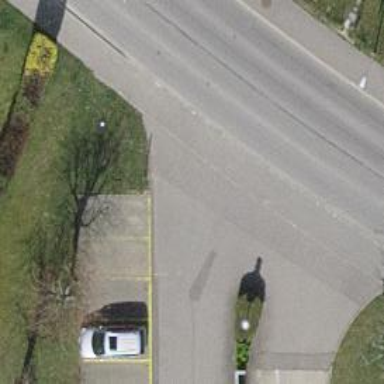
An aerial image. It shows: Road serving as parking aisle.